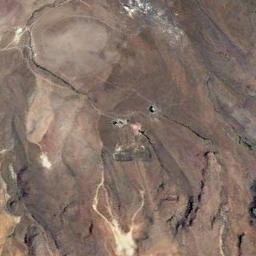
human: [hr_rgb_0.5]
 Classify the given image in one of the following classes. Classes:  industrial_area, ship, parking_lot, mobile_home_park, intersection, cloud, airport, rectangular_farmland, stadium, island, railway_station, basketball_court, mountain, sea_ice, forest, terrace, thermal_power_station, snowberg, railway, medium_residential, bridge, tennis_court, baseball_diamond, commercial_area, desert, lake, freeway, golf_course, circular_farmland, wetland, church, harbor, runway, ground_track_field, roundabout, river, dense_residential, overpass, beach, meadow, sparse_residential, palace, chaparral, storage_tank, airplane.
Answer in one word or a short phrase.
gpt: mountain